Aerial crown-view tile of a tropical tree (Barro Colorado Island, Panama), acquired 20250414:
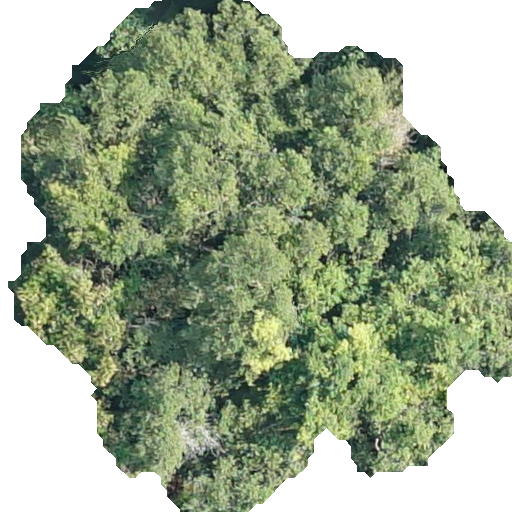
Species: Calophyllum longifolium
GBIF accepted scientific name: Calophyllum longifolium
Crown area: 271.394 m²